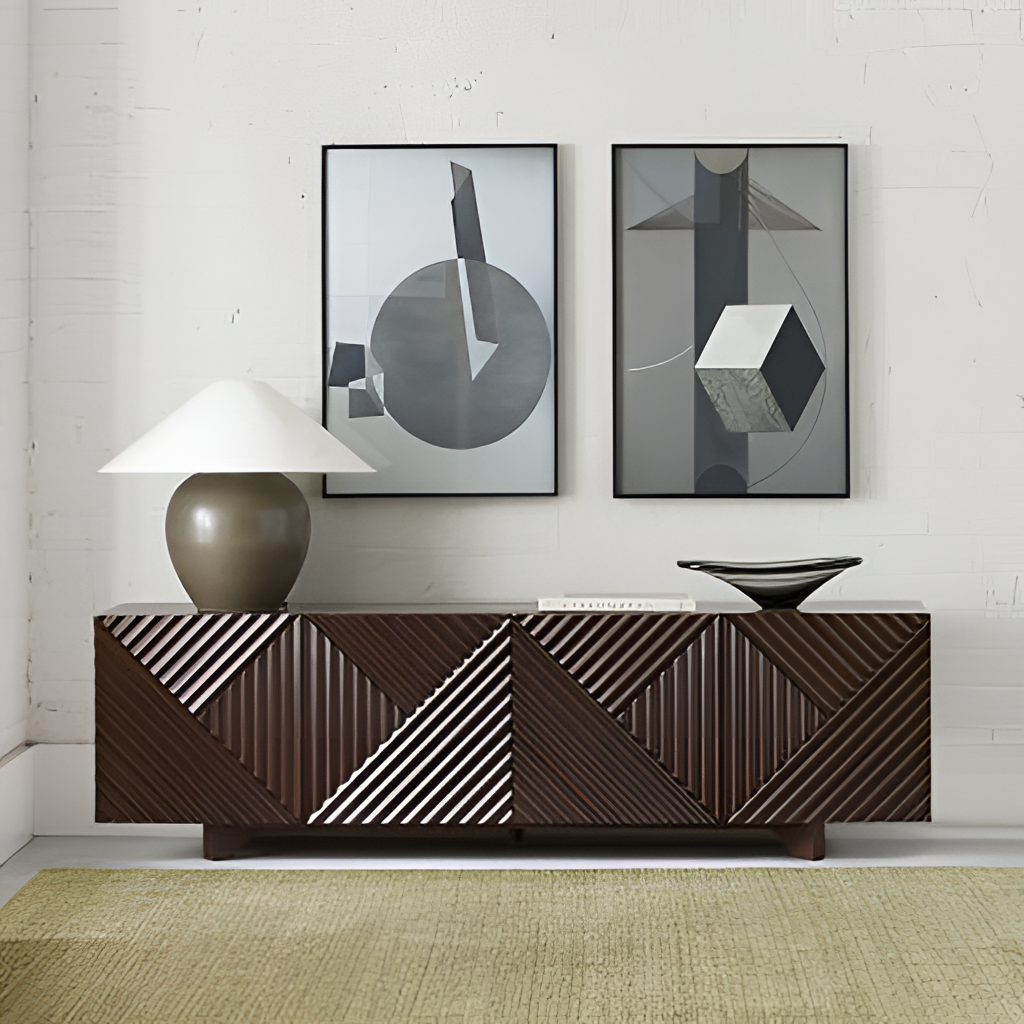
dark brown wood sideboard, living room, paint wallpaper, with solid pattern, modern, tile flooring, with large square pattern